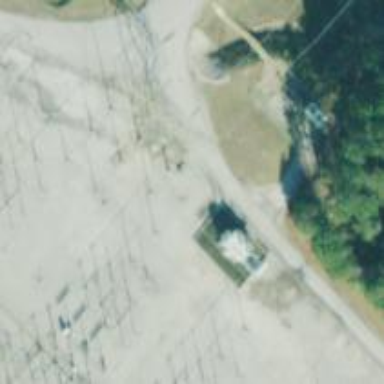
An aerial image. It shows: Lattice structure tower.